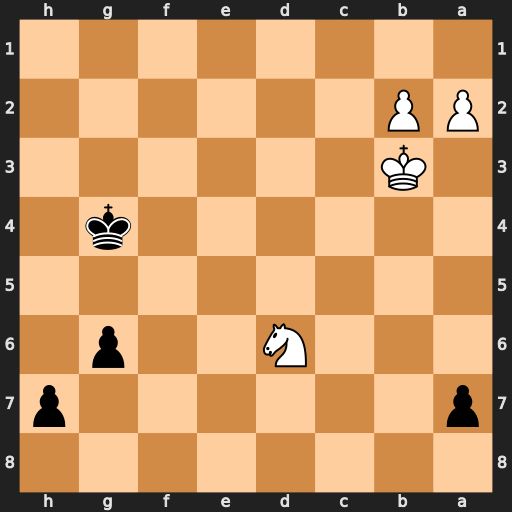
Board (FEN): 8/p6p/3N2p1/8/6k1/1K6/PP6/8
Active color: b
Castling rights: -
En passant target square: -
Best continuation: h5 Kc2 h4 Kd3 h3 Ke3 h2